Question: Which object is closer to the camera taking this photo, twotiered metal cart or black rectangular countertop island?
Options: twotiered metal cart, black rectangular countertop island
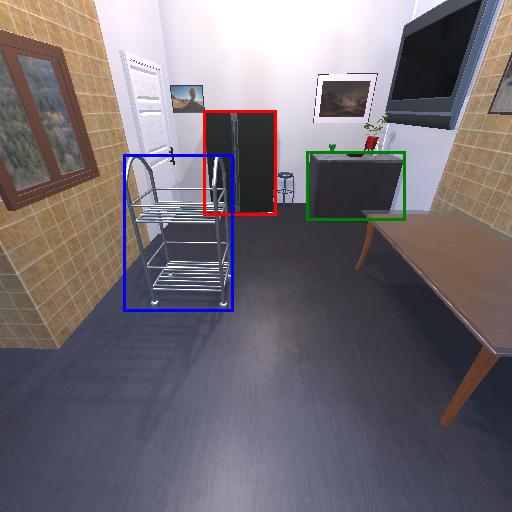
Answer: twotiered metal cart